Field crop: maize
Growth stage: 2
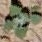
Species: chenopodium